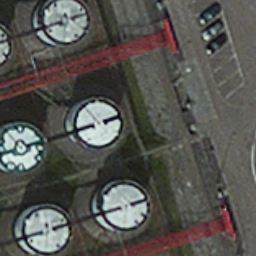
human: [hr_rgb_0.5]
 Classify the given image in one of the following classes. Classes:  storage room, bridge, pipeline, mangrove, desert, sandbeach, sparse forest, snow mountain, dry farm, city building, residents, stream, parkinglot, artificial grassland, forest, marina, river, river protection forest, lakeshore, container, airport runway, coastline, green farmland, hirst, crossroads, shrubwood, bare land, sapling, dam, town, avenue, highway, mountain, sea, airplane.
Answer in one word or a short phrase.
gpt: storage room